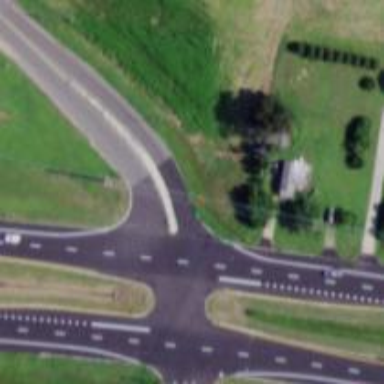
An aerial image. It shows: Crossing on the road with line markings.